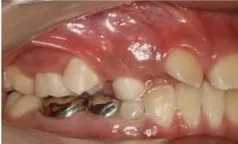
(A-I) are images of teeth before and after treatment. (D-F) are the occlusal photos of the right side before and 4 months and 9 months after treatment. Tooth 14 is under eruption and has good contact with its opposing teeth during the follow-up.
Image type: medical_photograph (oral_photograph)